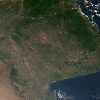
Label: land